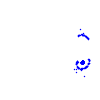
Particle: kaon